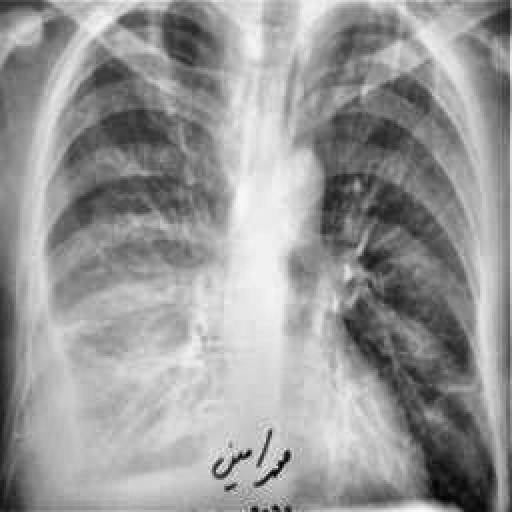
Finding: TUBERCULOSIS